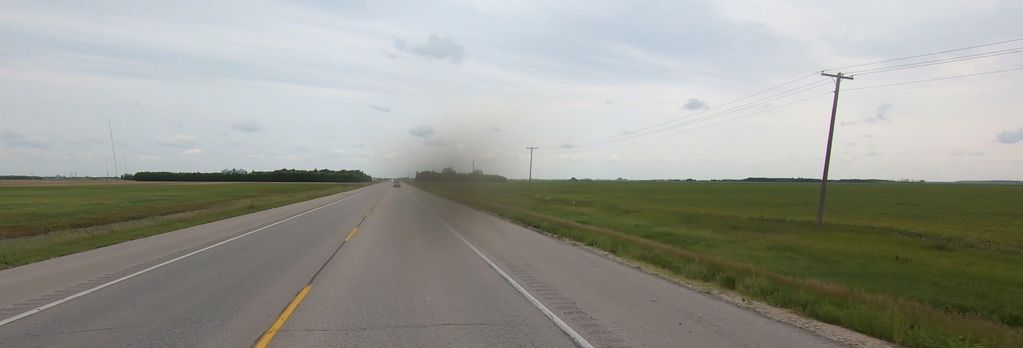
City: winnipeg